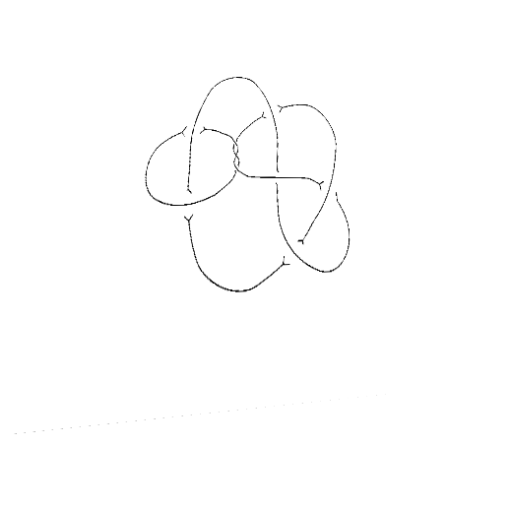
Crossing number: 9